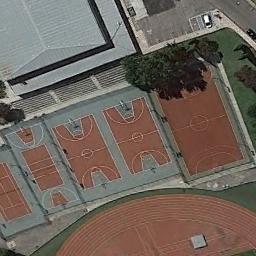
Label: basketball_court